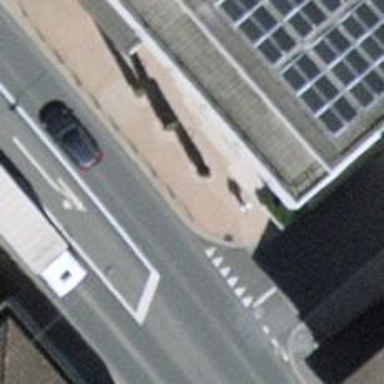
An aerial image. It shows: Bollard barrier.